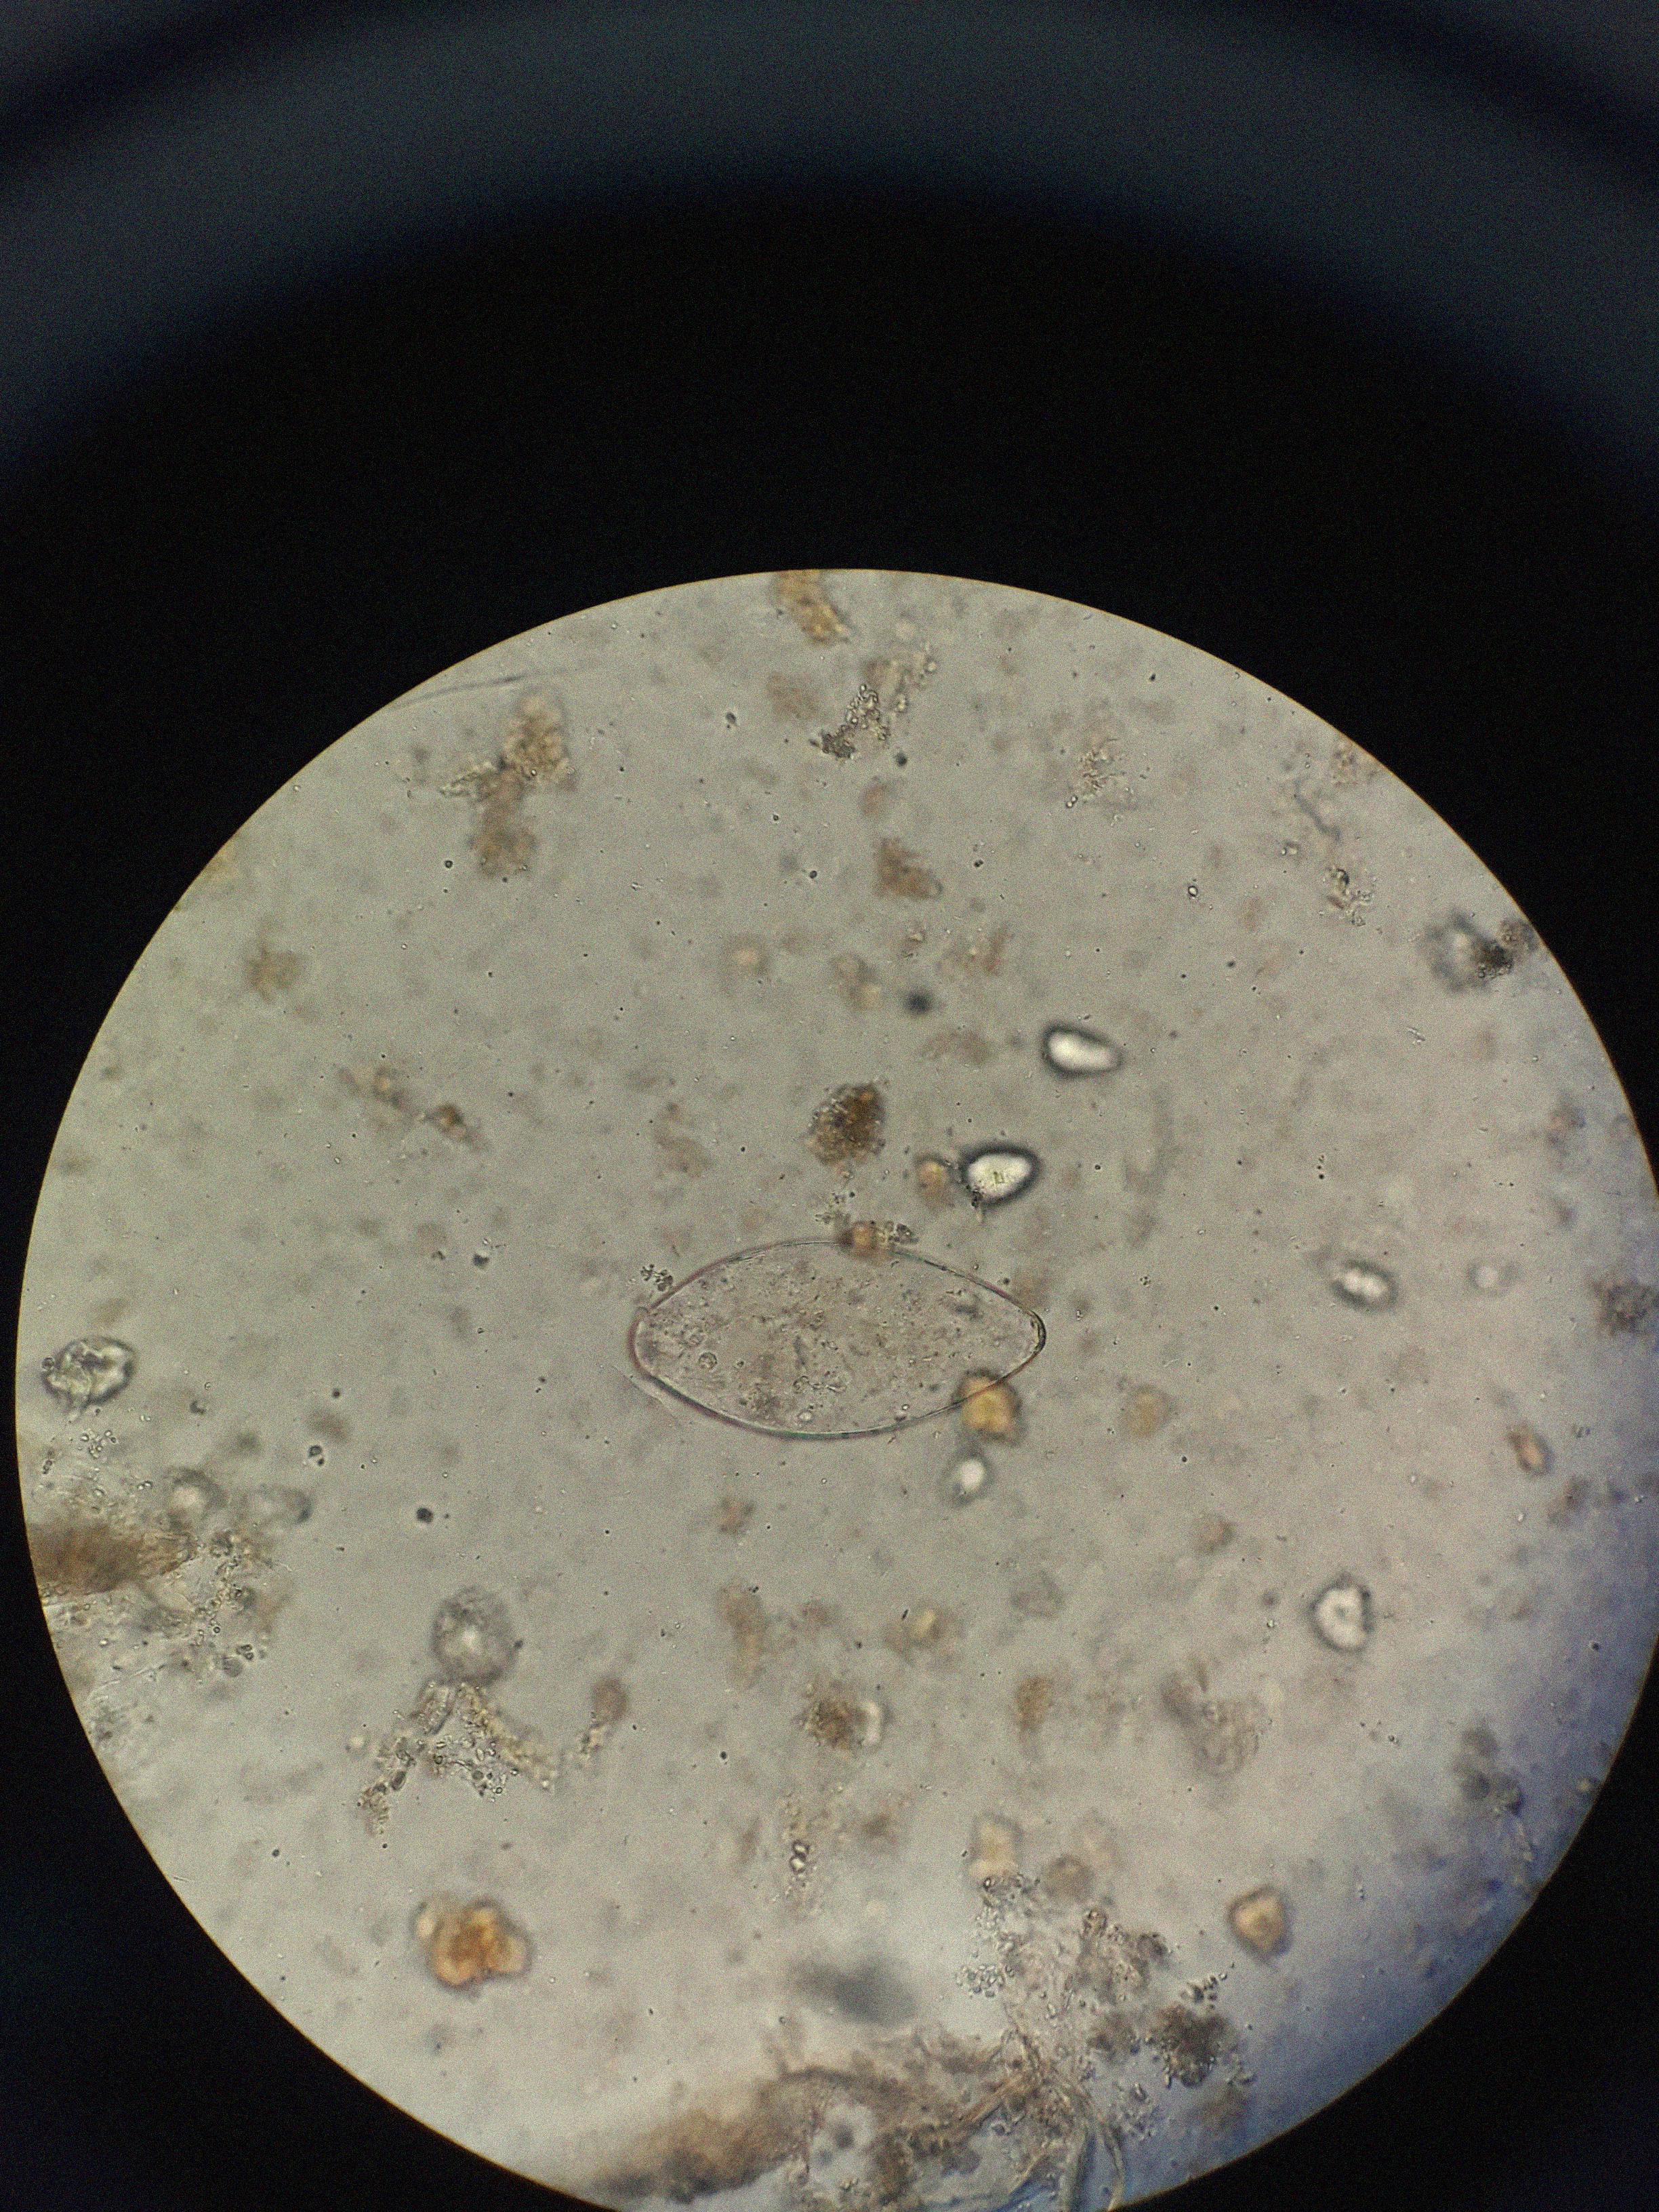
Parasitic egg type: Fasciolopsis buski